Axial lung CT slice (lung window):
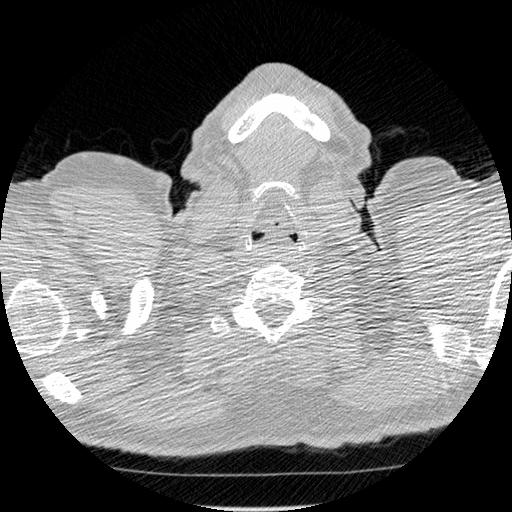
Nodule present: no